Interaction volume radius: 10 \u00c5
Interaction volume height: 10 \u00c5
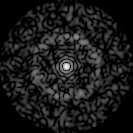
Disorder parameter: 0.8634